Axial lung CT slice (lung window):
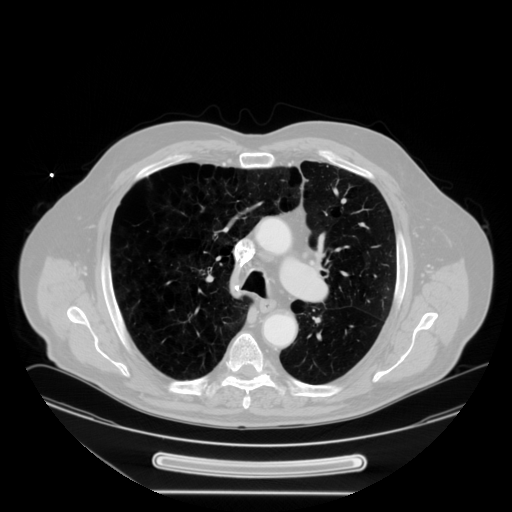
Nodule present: no